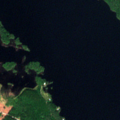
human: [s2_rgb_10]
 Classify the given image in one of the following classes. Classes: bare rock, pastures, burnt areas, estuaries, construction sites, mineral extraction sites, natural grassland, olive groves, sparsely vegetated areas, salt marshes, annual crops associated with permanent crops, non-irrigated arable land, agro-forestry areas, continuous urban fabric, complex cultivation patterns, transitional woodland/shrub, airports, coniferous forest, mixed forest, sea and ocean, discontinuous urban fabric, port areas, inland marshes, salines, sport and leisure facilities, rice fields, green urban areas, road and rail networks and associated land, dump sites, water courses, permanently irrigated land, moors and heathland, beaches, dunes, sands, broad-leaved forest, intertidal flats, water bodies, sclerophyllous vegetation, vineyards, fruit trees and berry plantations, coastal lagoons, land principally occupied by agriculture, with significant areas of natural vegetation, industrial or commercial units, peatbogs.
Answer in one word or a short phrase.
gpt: broad-leaved forest, mixed forest, transitional woodland/shrub, water bodies